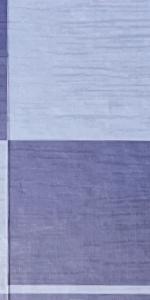
Label: Empty